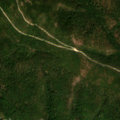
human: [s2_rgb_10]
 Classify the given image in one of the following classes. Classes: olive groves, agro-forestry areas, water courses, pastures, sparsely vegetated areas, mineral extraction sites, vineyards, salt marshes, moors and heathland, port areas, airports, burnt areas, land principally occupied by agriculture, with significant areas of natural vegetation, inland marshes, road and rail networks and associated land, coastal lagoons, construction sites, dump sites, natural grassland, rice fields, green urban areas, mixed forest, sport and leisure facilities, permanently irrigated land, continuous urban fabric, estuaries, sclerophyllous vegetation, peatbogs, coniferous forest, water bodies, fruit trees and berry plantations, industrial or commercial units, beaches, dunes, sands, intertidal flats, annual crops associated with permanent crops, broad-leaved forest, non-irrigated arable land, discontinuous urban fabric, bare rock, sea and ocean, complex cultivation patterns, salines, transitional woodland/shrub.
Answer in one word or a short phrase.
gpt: broad-leaved forest